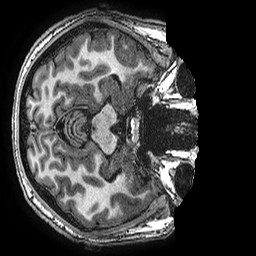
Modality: T1w
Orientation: axial
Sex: male
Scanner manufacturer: ge
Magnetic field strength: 3 T
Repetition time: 0.00766 s
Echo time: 0.003476 s